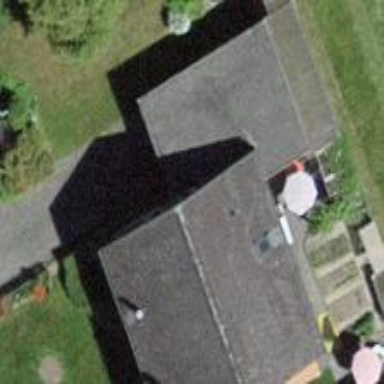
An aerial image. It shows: Residential building.